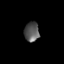
Tissue: lung
Cell type: T cells
Senescence score: 0.2176
Nuclear area (px): 287
Mean DAPI intensity: 86.509